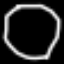
Label: octagon